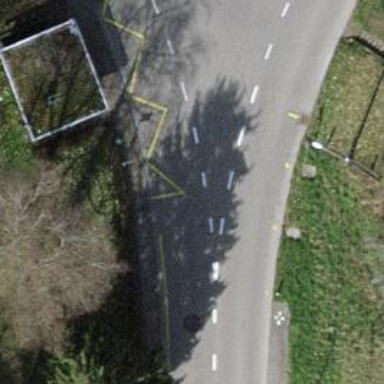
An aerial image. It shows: Bus stop with stop position for public transport.